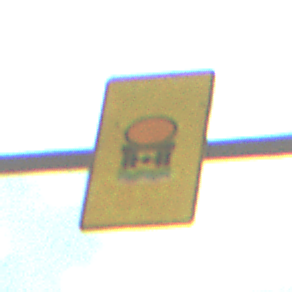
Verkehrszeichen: FahrzeugeMitWassergefaehrdenderLadungOhnePfeilsymbol
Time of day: Midday
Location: Outdoor (Suburban)
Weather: PartlyCloudy
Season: Summer
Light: Natural